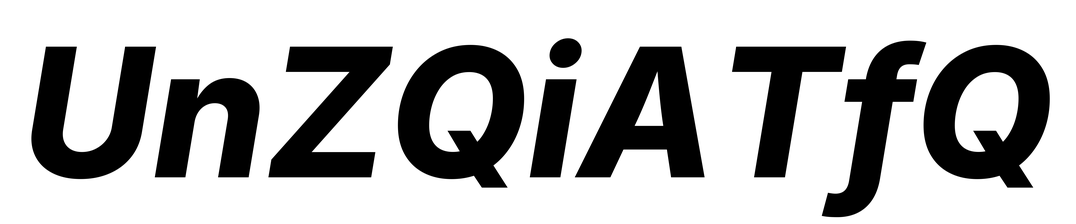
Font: Inter-Italic_ExtraBold_Italic